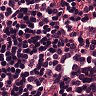
Metastatic tissue present: no